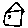
Label: house